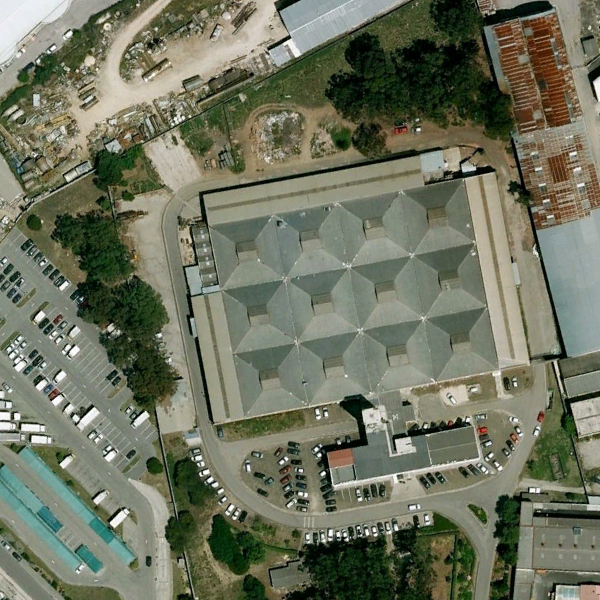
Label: Center